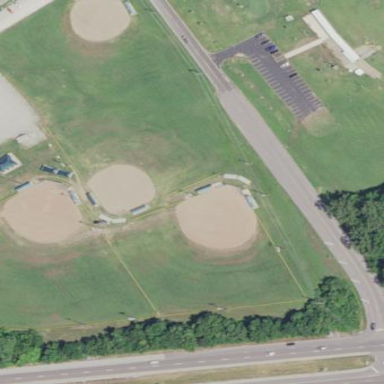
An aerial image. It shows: Baseball pitch for leisure land.